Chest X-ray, PA view. Patient: 47 years old, sex M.
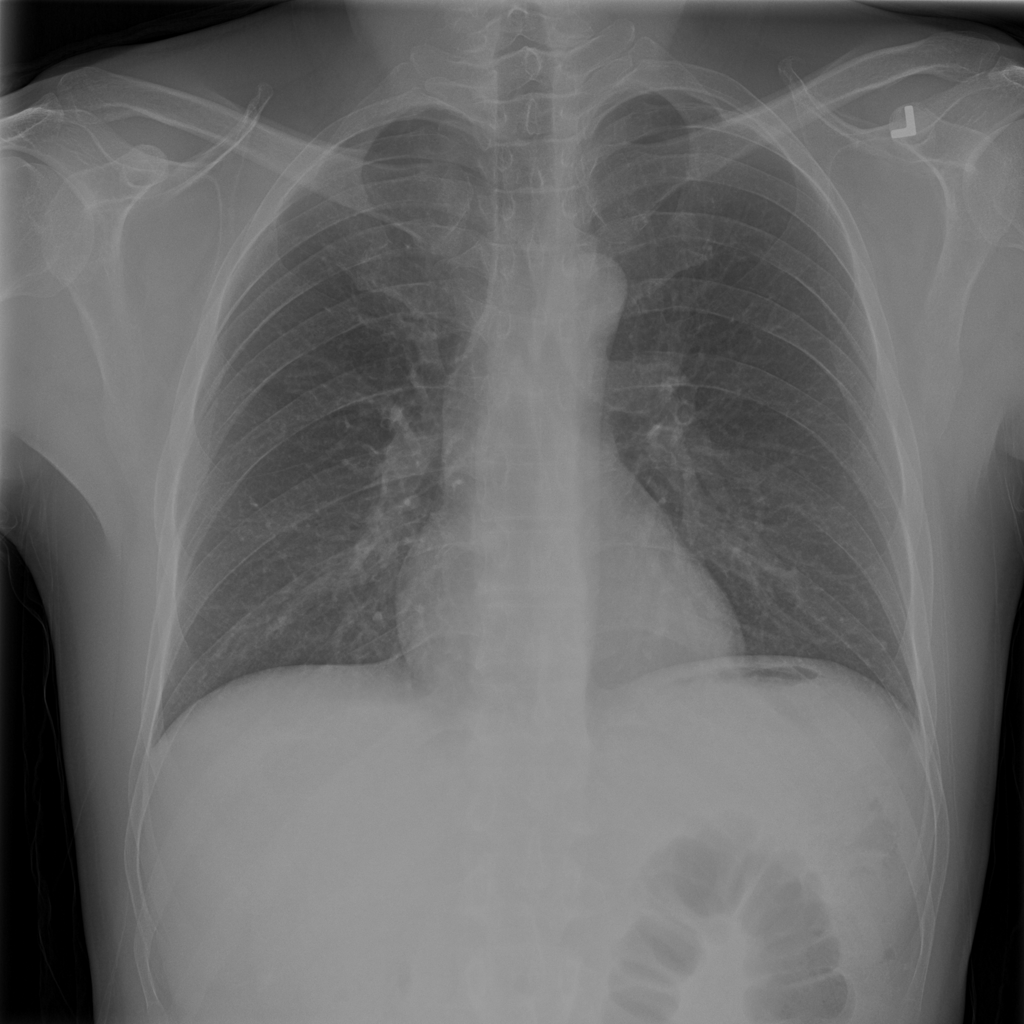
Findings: No Finding